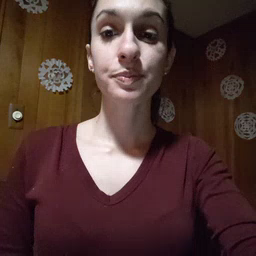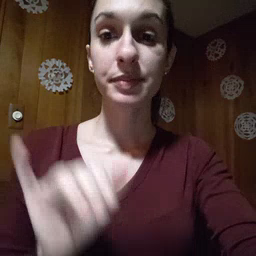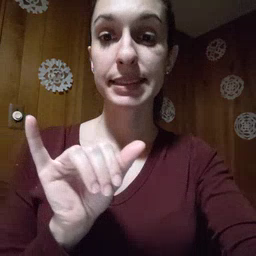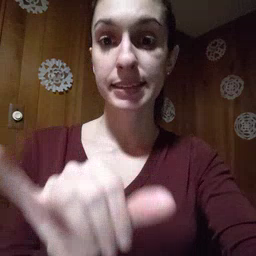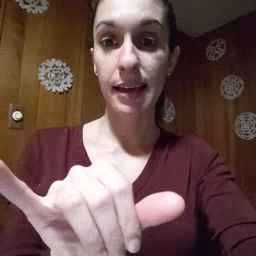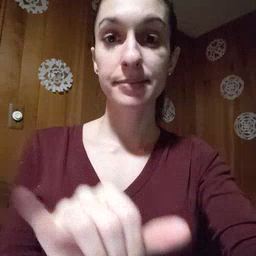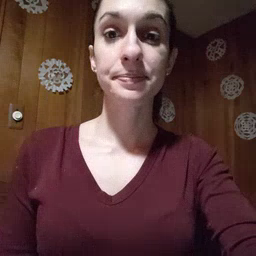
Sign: stay